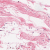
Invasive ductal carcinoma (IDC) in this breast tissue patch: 0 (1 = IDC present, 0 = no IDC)